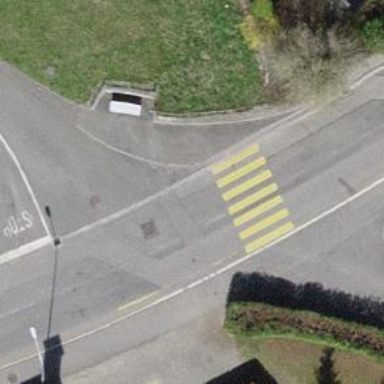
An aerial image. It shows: Uncontrolled zebra crossing on the road.